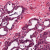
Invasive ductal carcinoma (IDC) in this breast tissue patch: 0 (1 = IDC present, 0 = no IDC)